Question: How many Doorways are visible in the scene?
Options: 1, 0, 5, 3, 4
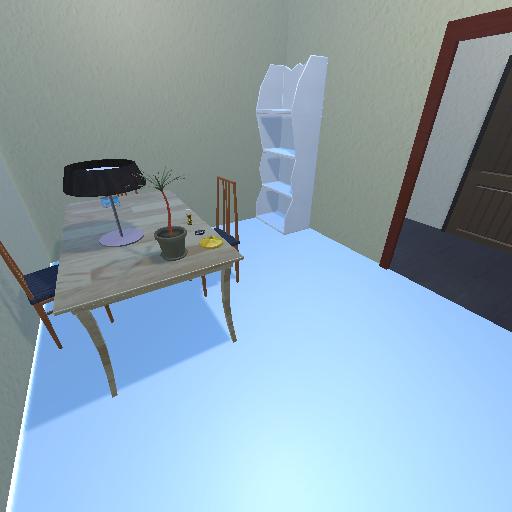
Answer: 1